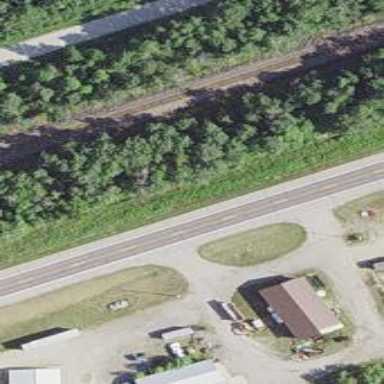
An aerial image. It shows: Asphalt road classified as trunk highway.